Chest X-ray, PA view. Patient: 50 years old, sex M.
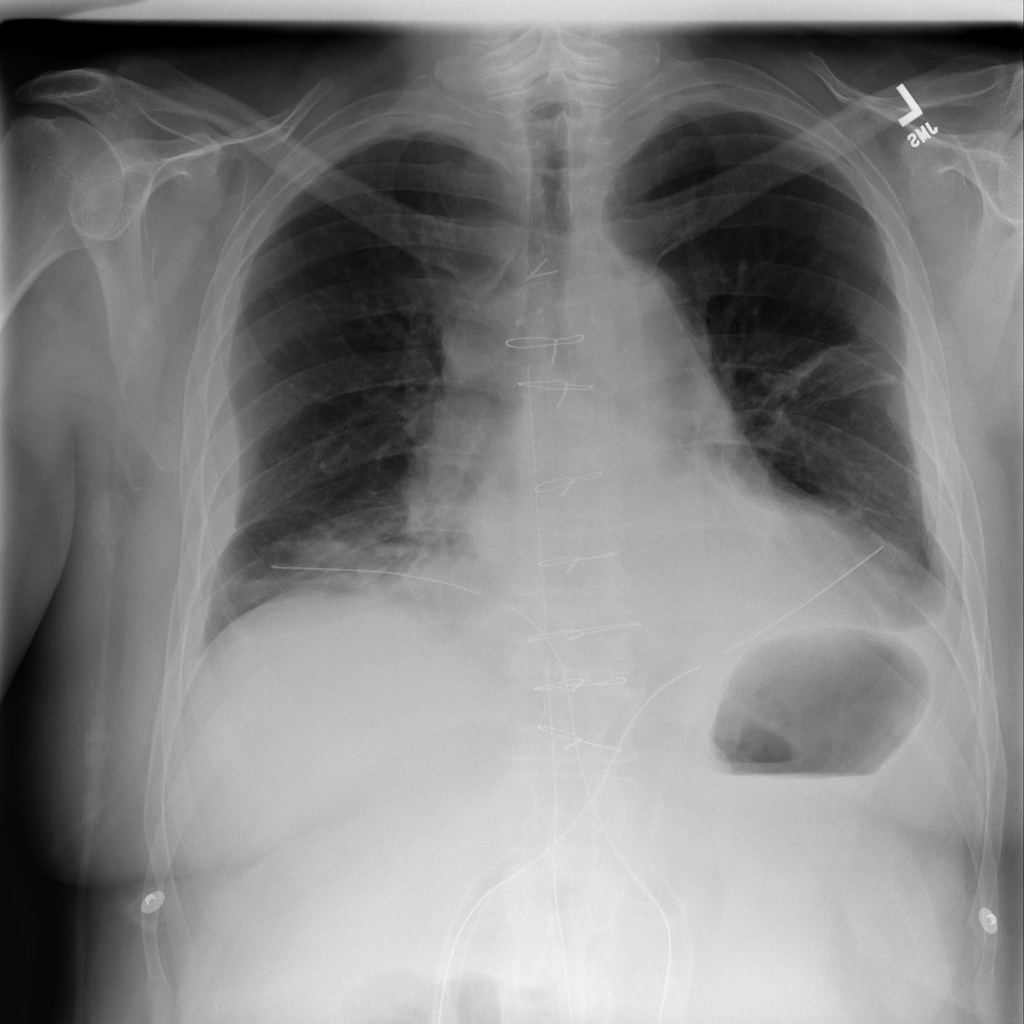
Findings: Atelectasis, Cardiomegaly, Effusion